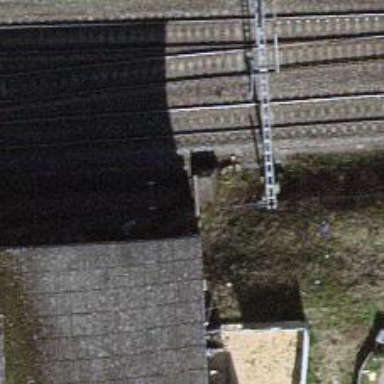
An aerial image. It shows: Railway buffer stop.